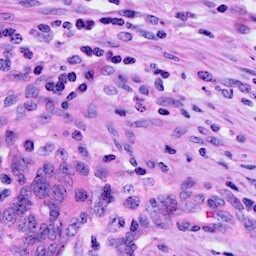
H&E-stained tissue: Cervix